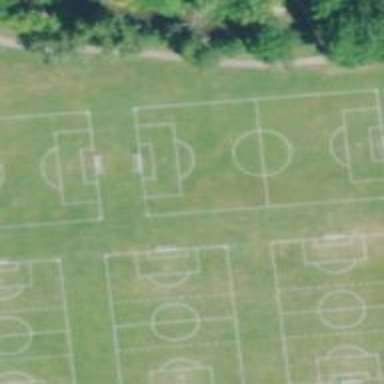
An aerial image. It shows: Soccer pitch for outdoor sports and leisure activities.